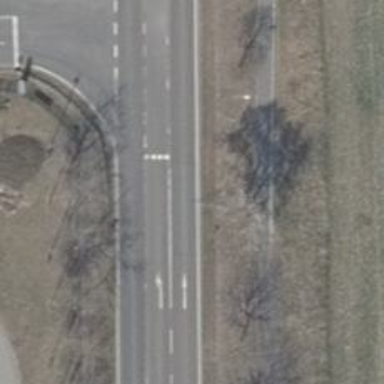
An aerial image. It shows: Secondary road with asphalt surface.